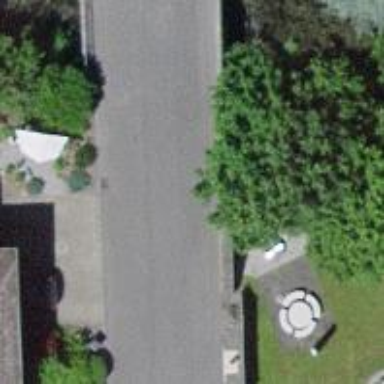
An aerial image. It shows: Residential road with asphalt surface that features bridge.